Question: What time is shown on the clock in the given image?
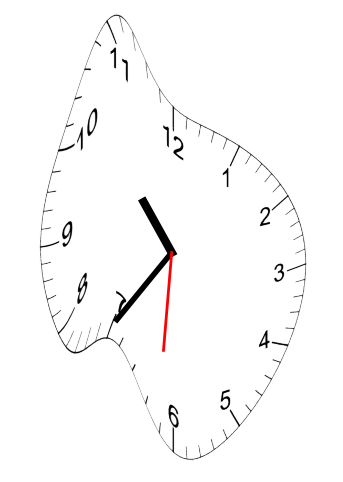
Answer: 10:35:31